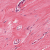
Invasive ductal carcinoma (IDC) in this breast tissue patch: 0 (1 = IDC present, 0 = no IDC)